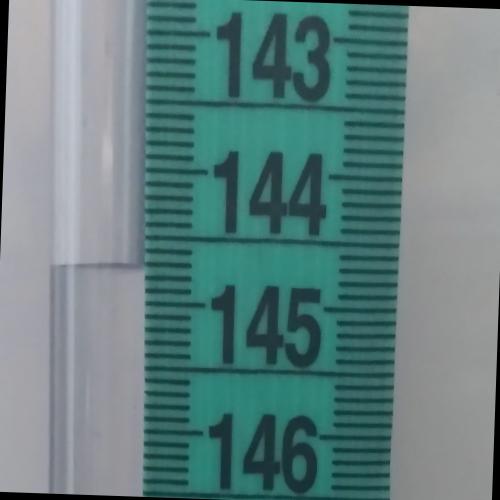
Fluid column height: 144.7 cm